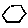
Label: hexagon